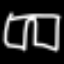
Label: pants